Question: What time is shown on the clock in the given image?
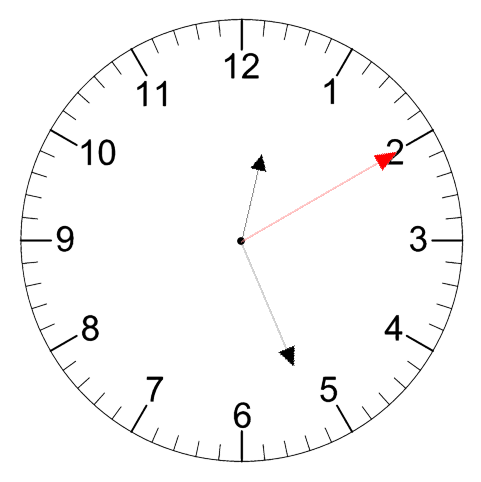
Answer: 12:26:10